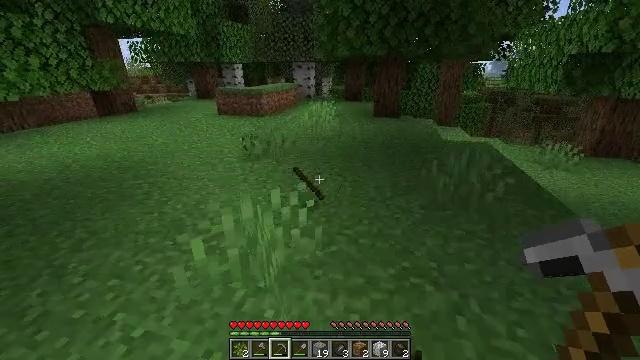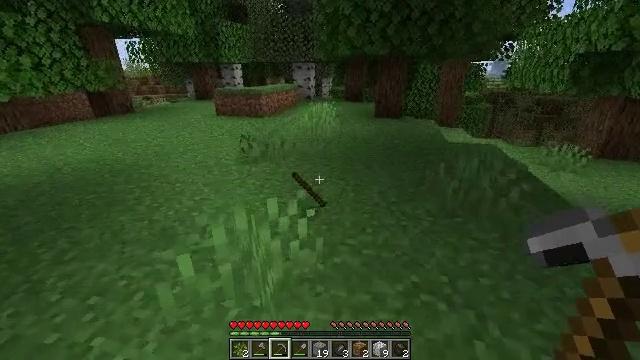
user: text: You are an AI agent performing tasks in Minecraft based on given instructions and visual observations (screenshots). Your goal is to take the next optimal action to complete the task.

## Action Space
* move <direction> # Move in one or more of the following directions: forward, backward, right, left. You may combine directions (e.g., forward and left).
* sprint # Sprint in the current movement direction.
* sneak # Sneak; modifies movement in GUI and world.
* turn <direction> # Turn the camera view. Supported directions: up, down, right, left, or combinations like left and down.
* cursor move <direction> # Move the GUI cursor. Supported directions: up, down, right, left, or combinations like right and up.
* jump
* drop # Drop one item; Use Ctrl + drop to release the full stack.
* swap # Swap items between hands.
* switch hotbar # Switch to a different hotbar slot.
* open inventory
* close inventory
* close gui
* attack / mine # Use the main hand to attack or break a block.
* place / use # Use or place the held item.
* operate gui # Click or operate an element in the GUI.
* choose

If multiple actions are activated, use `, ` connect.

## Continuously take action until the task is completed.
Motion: motion action
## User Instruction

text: Craft charcoal by smelting logs in a furnace.
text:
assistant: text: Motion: move forward
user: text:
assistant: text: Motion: no_op